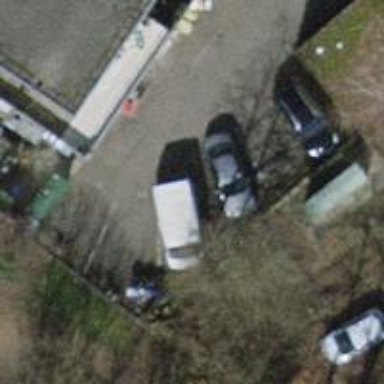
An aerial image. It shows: Car-sharing service available at this location.